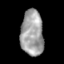
Tissue: skin
Cell type: Epithelial cells
Senescence score: 0.8479
Nuclear area (px): 1010
Mean DAPI intensity: 160.475